Interaction volume radius: 10 \u00c5
Interaction volume height: 25 \u00c5
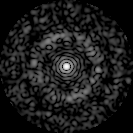
Disorder parameter: 0.8347